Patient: sex F, age 62
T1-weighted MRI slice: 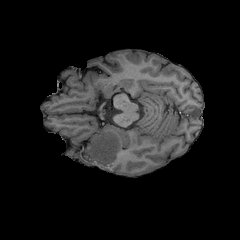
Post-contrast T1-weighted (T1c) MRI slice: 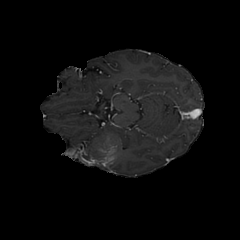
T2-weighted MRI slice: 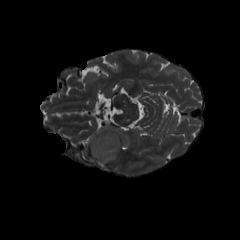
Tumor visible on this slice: yes
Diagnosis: Glioblastoma, IDH-wildtype
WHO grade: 4